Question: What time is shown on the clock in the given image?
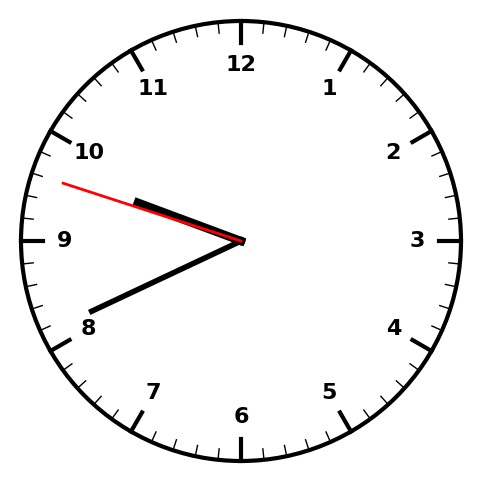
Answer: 09:40:48